Interaction volume radius: 10 \u00c5
Interaction volume height: 45 \u00c5
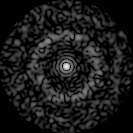
Disorder parameter: 0.8352